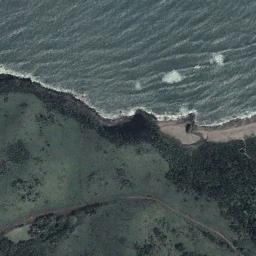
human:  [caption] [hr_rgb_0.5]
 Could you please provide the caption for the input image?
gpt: Grey water and forest by the beach .

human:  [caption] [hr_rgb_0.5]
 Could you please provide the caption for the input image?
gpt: There are many grass and trees beside the beach .

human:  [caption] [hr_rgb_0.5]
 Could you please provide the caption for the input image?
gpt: The type of beach is rocky coast and dense green plants are on the beach .

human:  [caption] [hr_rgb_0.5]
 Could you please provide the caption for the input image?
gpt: There is spray on the beach .

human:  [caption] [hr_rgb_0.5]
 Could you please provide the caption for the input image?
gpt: The grass is beside the beach .